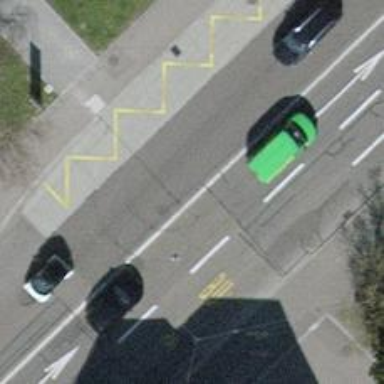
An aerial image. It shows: Bus stop for trolleybuses with designated stop position.